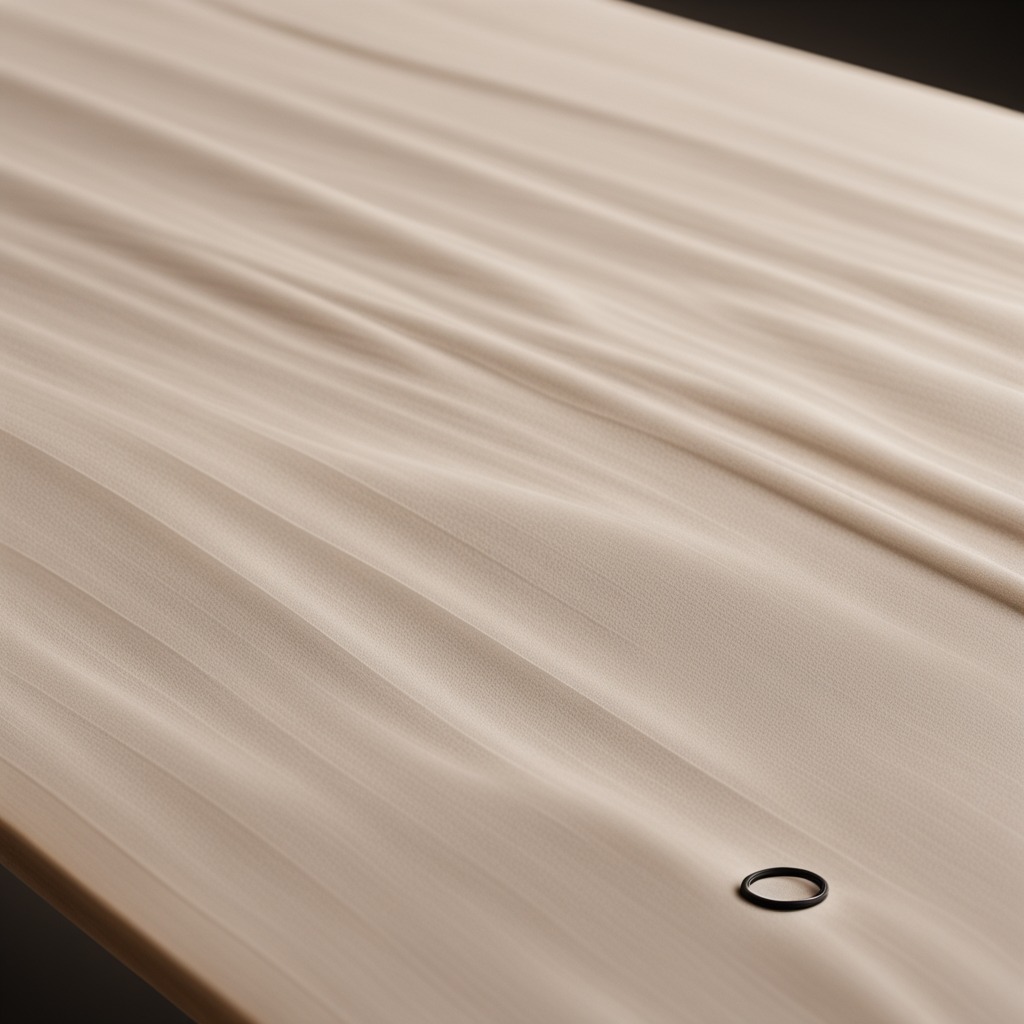
A rubber O-ring is lying on a wooden table in an outdoor workshop during daytime bright natural light soft shadows worn but beneath the cloth